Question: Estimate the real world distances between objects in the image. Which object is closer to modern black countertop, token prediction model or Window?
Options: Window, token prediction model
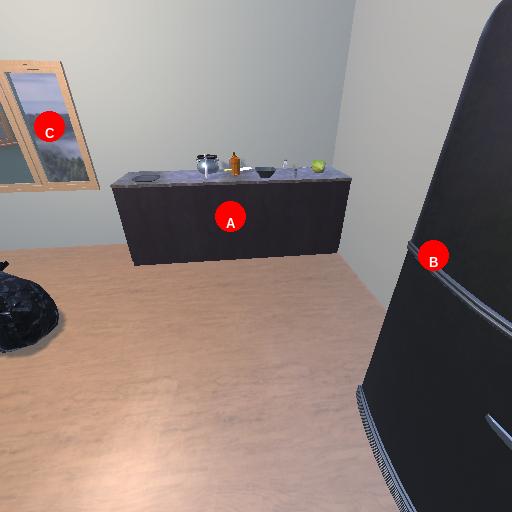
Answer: Window